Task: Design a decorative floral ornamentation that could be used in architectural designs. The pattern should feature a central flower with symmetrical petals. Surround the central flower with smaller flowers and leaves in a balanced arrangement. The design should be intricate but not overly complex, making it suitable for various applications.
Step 1116:
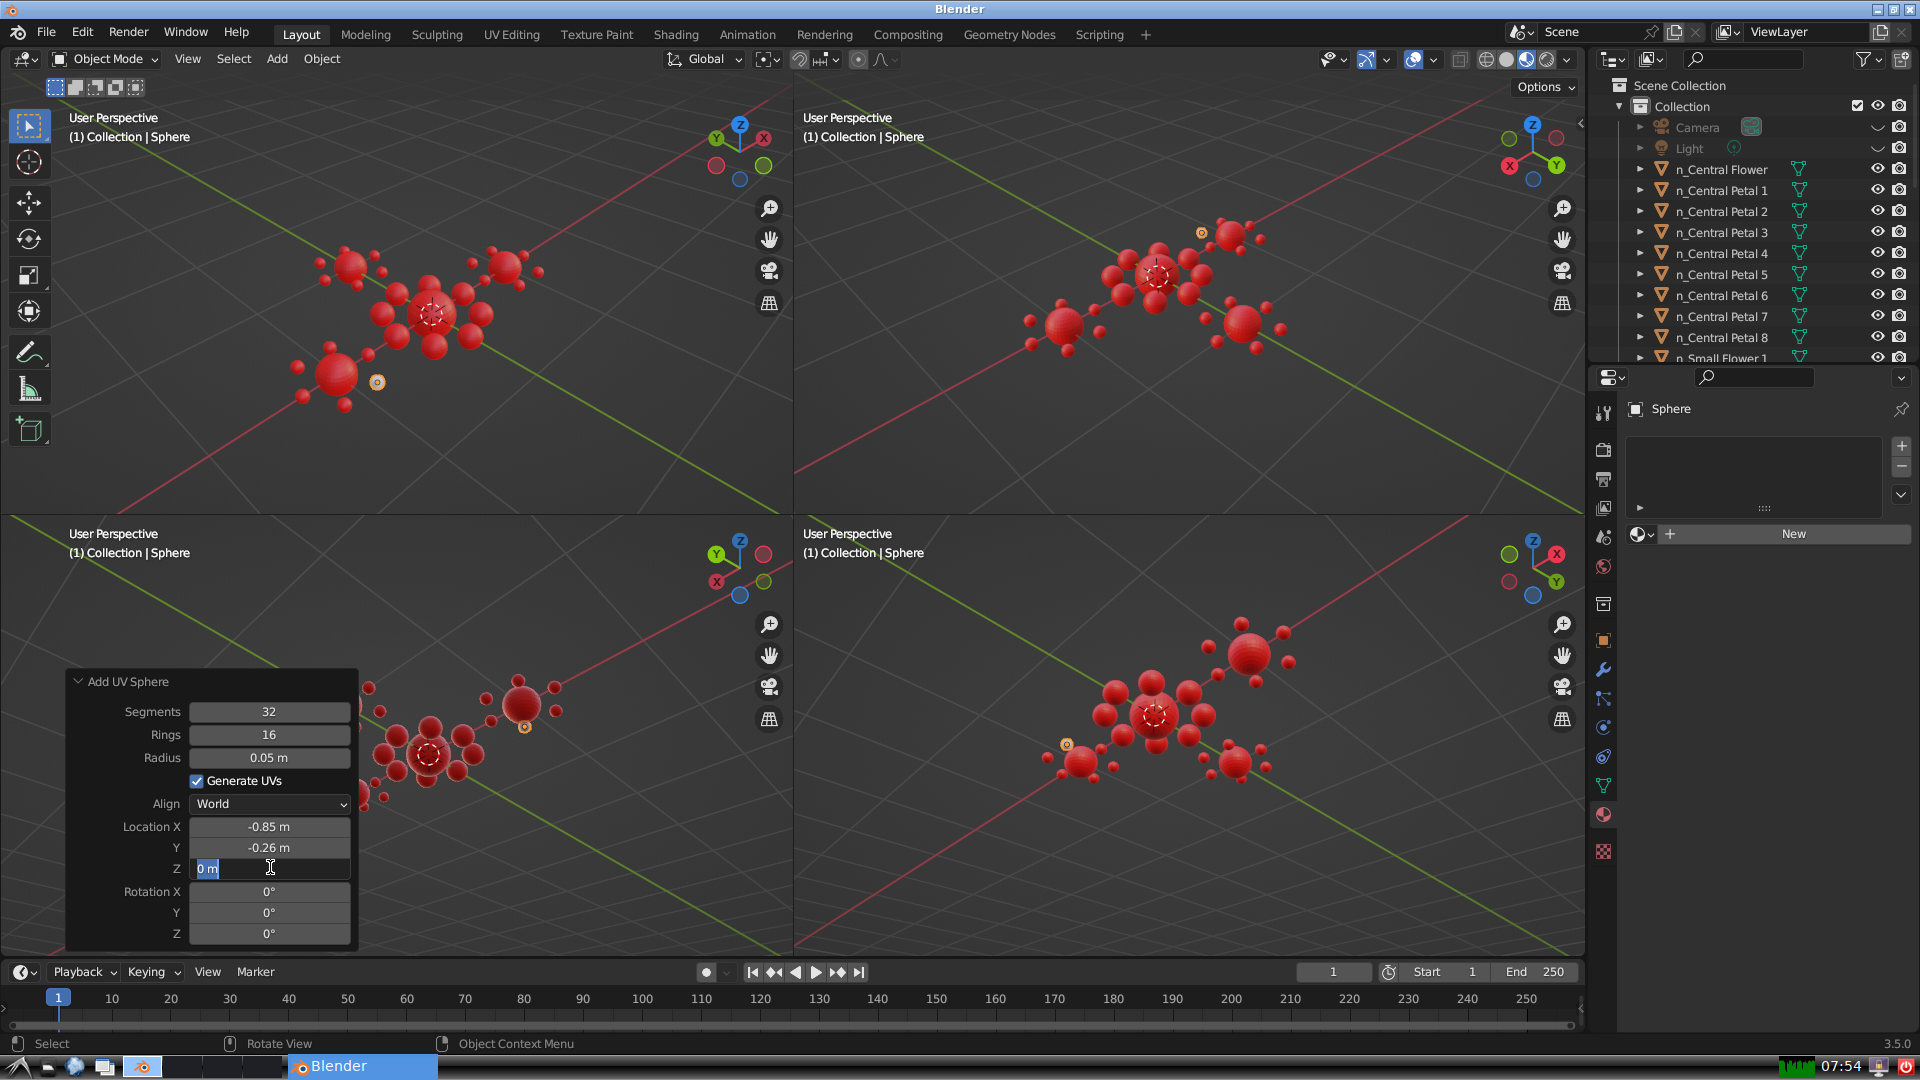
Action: input_text: 0.0